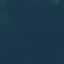
Label: SeaLake